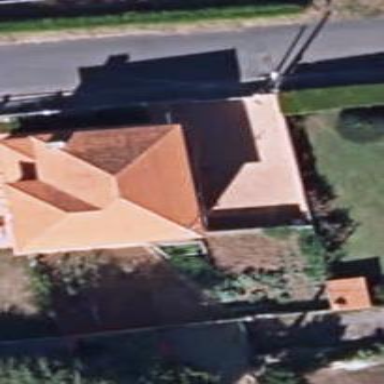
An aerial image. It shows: Simple and straightforward house.